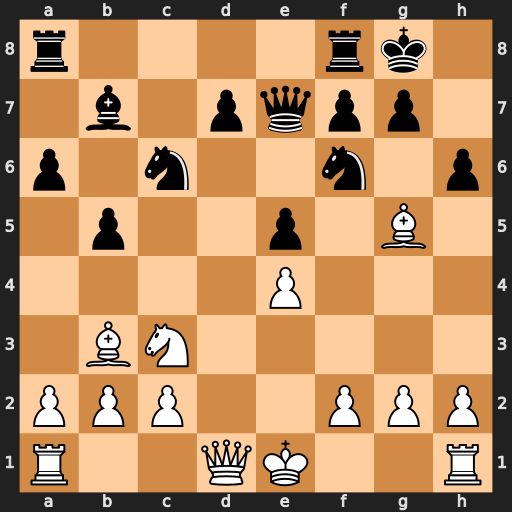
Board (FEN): r4rk1/1b1pqpp1/p1n2n1p/1p2p1B1/4P3/1BN5/PPP2PPP/R2QK2R
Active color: w
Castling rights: KQ
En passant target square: -
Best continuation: Nd5 hxg5 Nxe7+